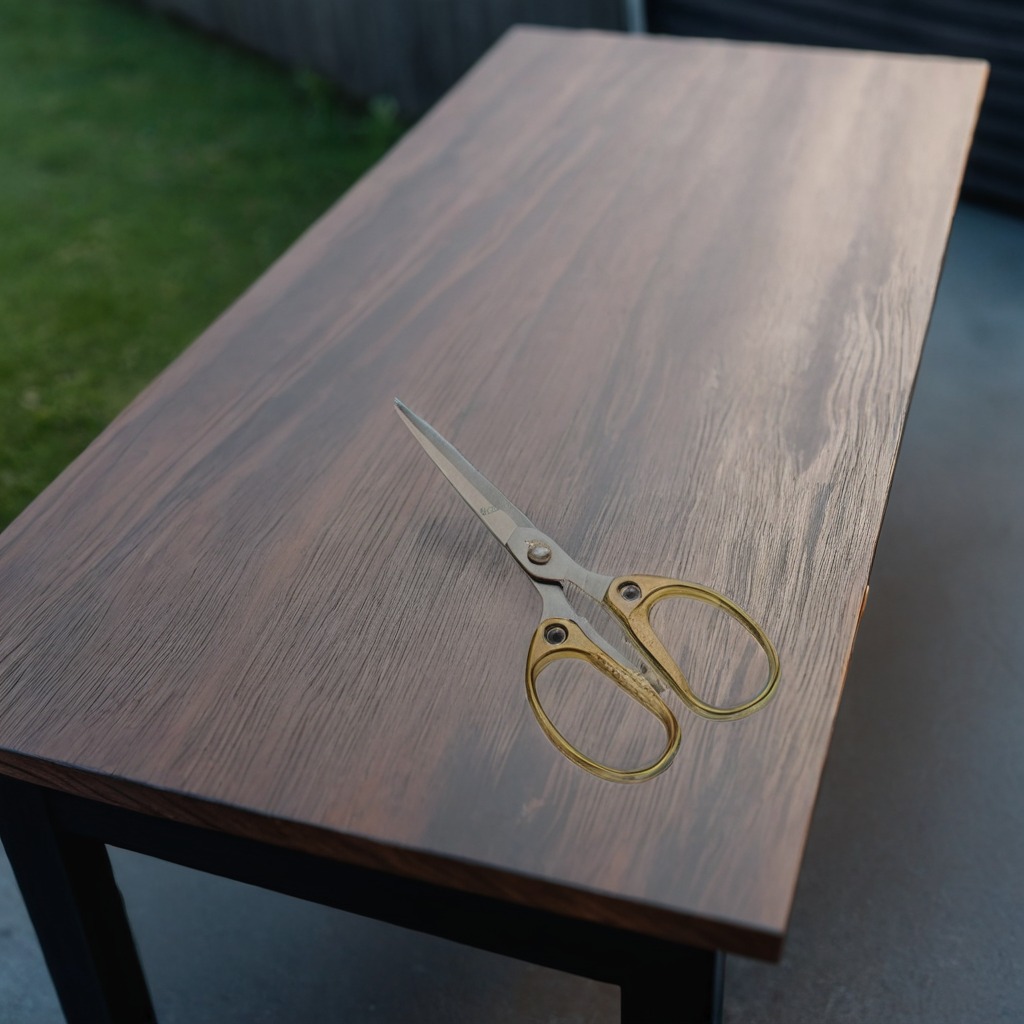
A scissor lying on a table with faint burn marks in a small garage at twilight.